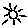
Label: sun